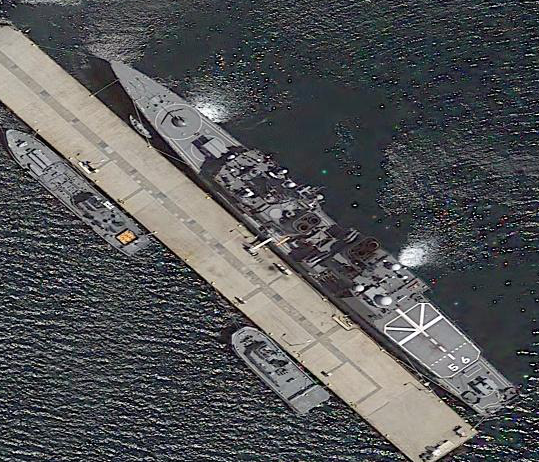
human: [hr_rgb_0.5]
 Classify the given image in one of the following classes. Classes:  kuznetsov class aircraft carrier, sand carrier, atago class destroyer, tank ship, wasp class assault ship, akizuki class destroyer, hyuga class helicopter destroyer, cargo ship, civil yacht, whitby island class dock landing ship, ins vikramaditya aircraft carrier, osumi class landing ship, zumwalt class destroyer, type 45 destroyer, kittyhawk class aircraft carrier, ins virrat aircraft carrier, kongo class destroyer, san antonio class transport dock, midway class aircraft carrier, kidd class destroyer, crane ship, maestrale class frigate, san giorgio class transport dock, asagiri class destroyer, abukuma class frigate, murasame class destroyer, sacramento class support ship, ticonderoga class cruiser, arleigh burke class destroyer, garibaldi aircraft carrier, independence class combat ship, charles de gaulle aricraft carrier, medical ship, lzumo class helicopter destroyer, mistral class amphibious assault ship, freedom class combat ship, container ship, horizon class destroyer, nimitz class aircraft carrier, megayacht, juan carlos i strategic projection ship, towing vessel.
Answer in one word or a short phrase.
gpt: Asagiri class destroyer